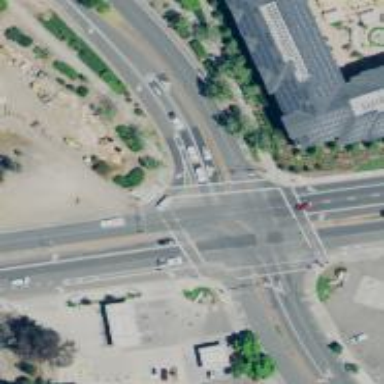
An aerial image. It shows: Marked road crossing.